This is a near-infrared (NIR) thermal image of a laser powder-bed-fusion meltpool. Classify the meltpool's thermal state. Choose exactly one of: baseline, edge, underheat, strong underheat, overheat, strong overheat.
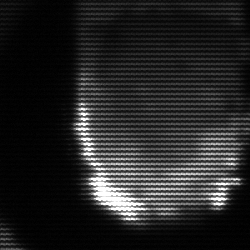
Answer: baseline